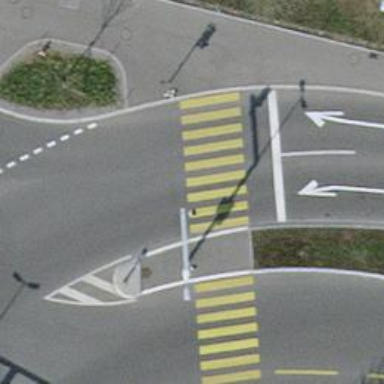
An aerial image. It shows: Crossing with traffic signals.